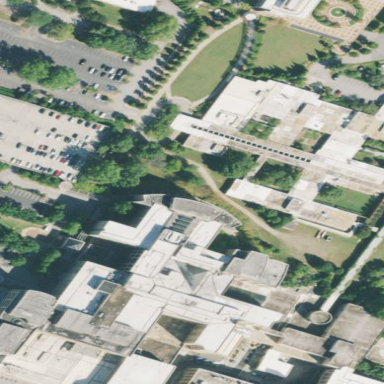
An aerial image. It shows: Hospital building.